Interaction volume radius: 10 \u00c5
Interaction volume height: 20 \u00c5
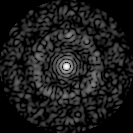
Disorder parameter: 0.8443